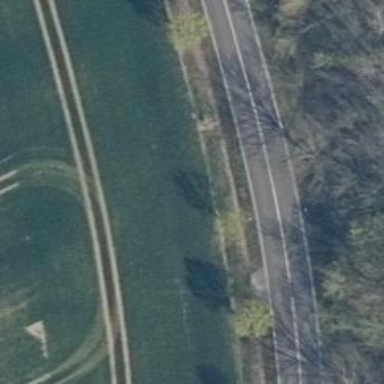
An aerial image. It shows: Row of trees in natural setting.